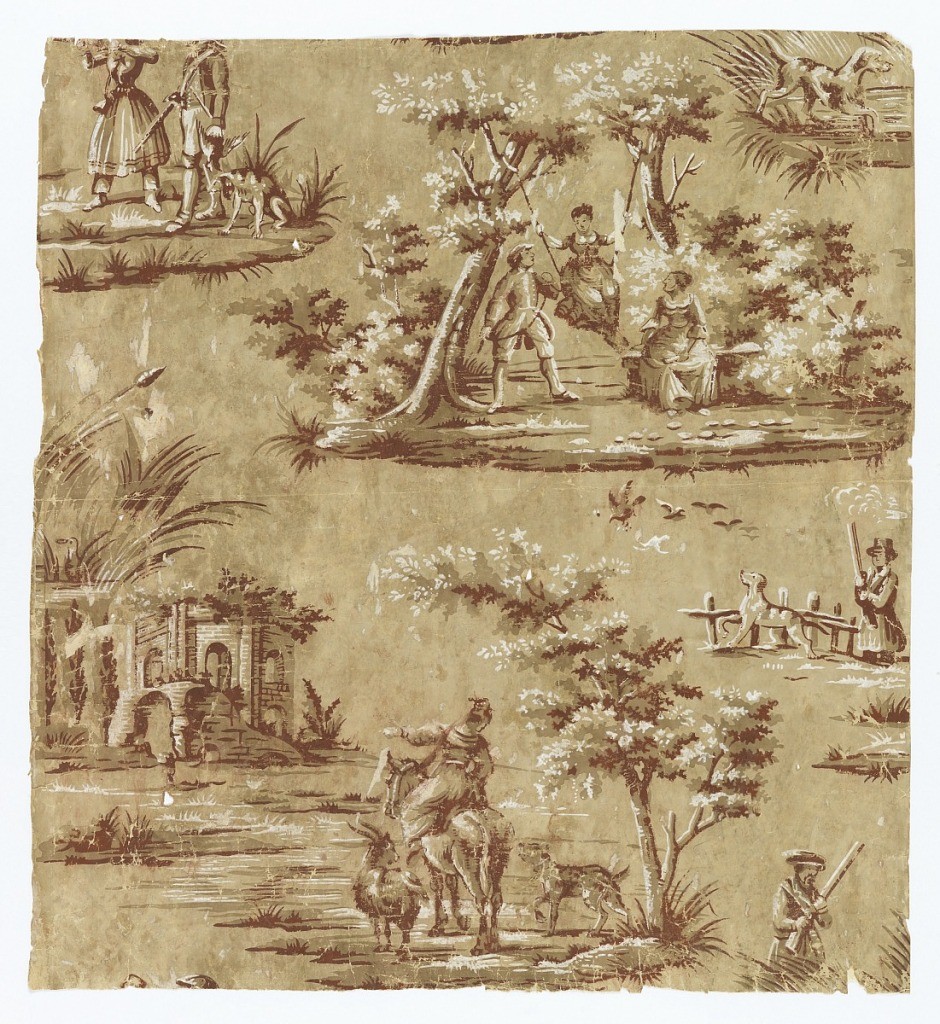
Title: Sidewall
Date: ca. 1820
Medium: Block-printed on handmade paper
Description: Incomplete vertical unit of design with figured scenes. Woman in swing hung between two trees, accompanied by man and woman; woman on donkey, accompanied by goat and dog, pointing to ruined building in marsh. Smaller vignettes of hunters and dogs.  Printed in white, dark red and brown on neutral brown ground.